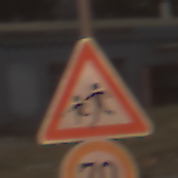
Verkehrszeichen: KinderRechts
Zusatzzeichen unten: Geschwindigkeit70
Umgebung: Outdoor, Suburban
Tageszeit: Midday
Wetter: PartlyCloudy
Licht: Natural
Jahreszeit: NotSpecified
Kontrast: HighContrast